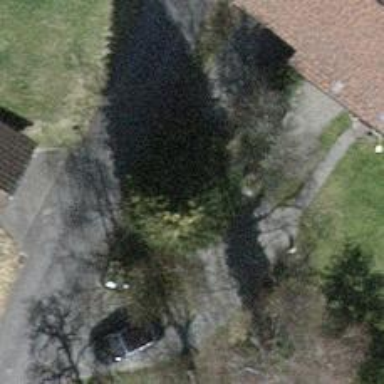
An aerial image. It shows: Urban tree adds touch of nature to the surroundings.